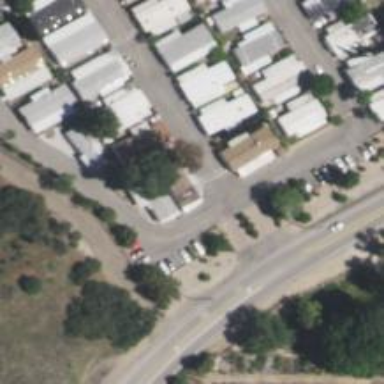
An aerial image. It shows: Service road within mobile home or trailer park area.